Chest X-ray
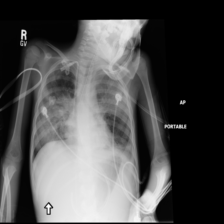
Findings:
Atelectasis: negative
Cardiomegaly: negative
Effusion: negative
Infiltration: negative
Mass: negative
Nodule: negative
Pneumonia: negative
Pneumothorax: negative
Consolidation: negative
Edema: negative
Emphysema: negative
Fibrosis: negative
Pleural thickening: negative
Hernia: negative